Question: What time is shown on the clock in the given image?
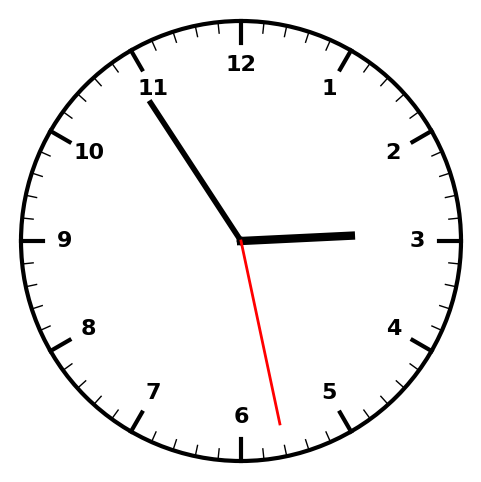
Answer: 02:54:28